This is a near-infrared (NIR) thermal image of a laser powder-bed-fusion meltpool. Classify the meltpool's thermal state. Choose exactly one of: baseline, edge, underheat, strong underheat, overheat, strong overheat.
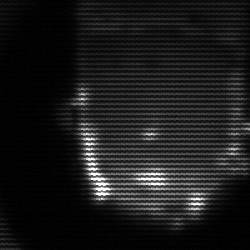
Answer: baseline